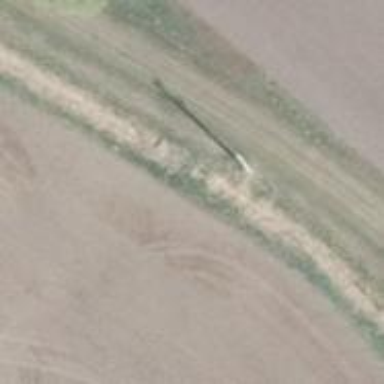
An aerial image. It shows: Power pole.